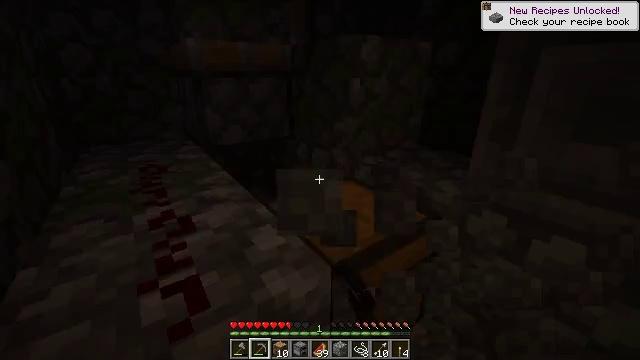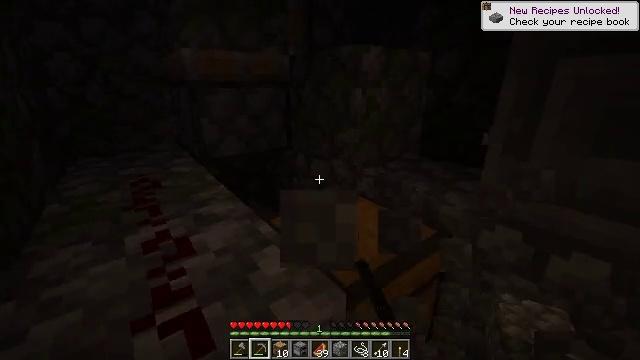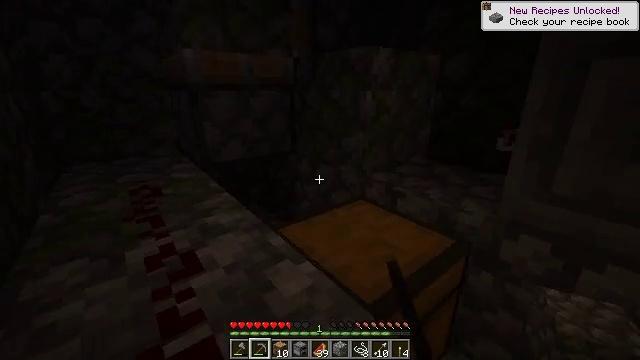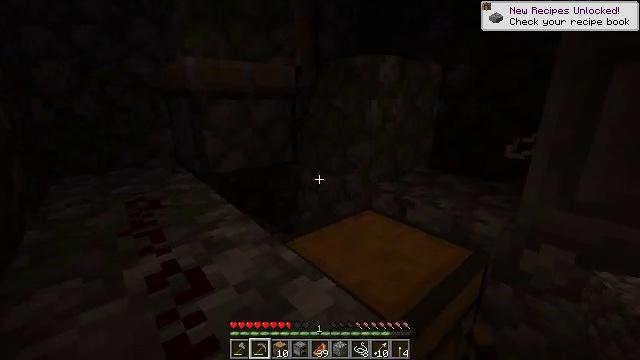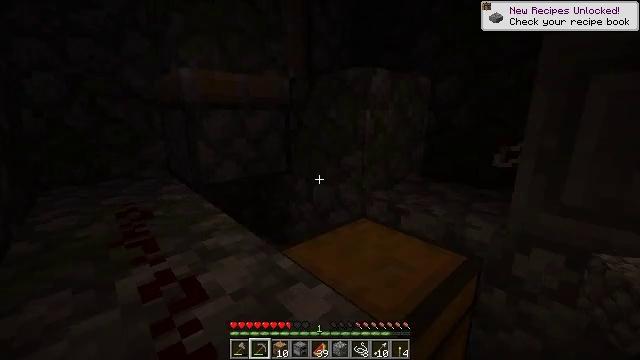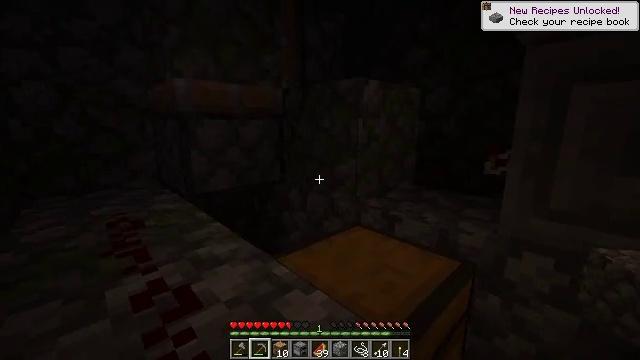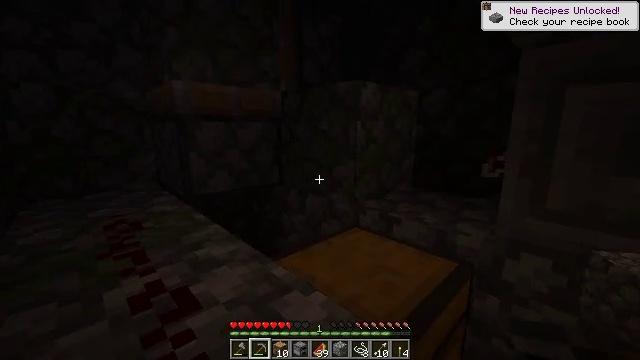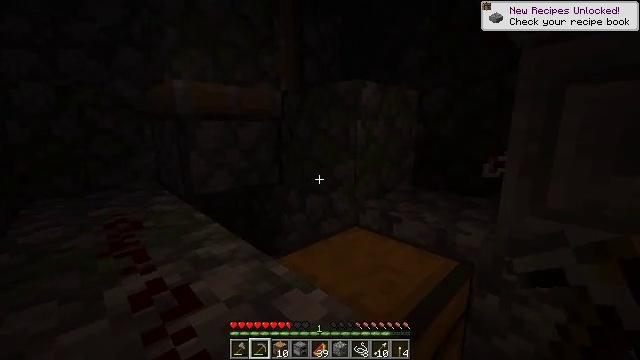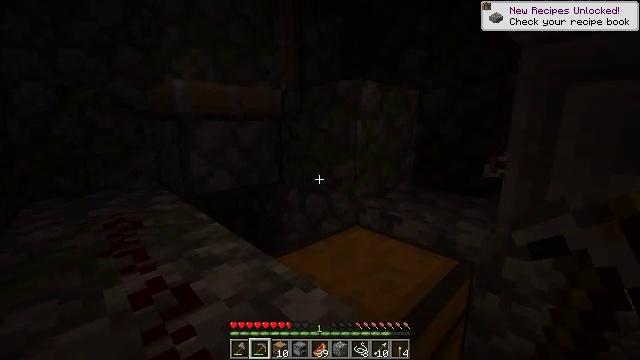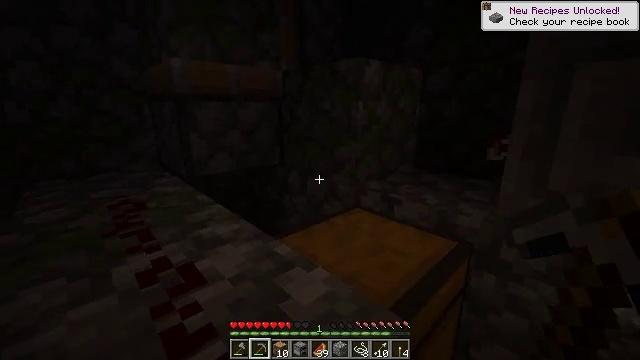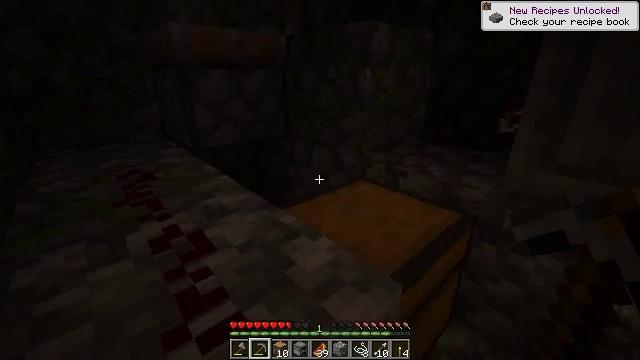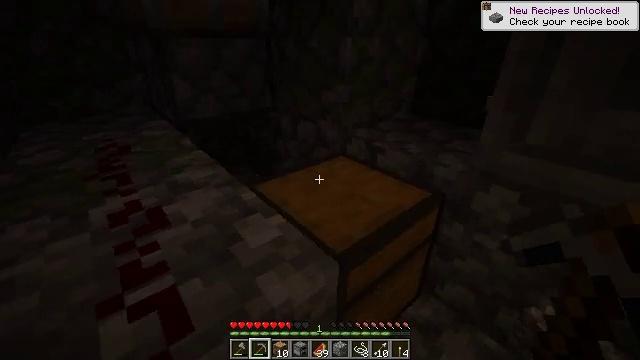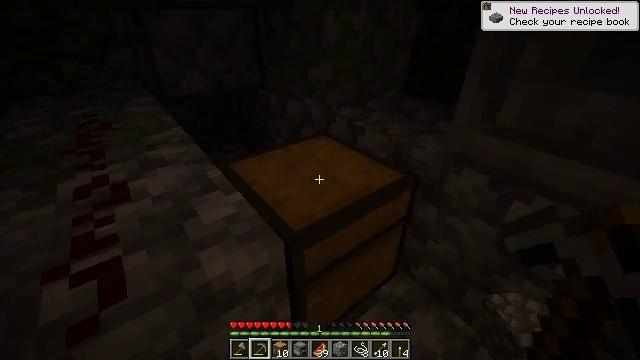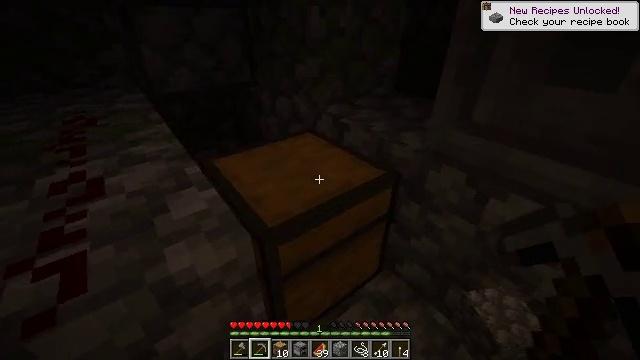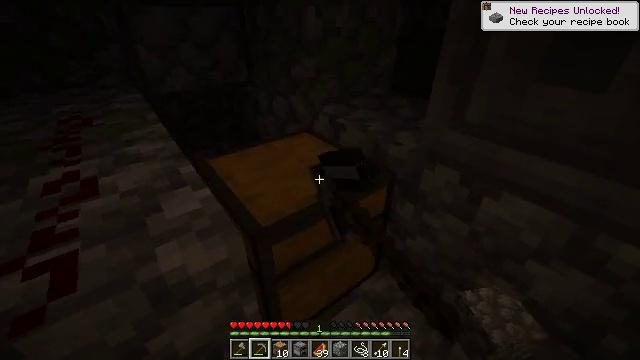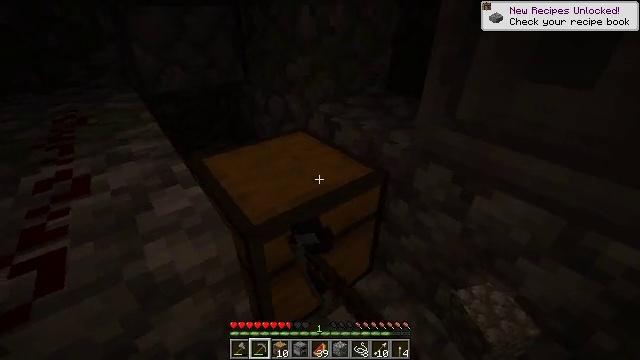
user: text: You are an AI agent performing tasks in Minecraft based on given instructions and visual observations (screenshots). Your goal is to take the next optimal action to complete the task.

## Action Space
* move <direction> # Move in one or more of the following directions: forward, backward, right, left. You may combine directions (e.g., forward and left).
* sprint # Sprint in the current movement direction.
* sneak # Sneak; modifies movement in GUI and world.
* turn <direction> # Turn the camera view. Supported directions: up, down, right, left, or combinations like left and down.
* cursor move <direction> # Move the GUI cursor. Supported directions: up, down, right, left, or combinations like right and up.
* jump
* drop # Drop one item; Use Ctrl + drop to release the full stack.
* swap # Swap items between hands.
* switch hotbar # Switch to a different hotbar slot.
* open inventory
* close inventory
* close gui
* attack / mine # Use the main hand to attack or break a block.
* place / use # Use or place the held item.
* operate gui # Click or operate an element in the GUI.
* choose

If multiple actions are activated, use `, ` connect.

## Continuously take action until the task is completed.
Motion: motion action
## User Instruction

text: Remove redstone wire from your setup.
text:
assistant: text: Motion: move forward and move left, turn right and up
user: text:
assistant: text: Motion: move forward and move left
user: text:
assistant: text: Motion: move forward and move left, turn right and up
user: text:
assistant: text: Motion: turn right and up
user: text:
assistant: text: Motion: turn right and up
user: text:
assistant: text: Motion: no_op
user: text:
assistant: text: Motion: no_op
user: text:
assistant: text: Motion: no_op
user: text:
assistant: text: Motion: turn down
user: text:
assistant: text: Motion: move right, turn left and down
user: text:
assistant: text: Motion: move right, turn left and down
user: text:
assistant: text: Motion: move right, turn left and down
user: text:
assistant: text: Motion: use / place
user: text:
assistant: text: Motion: use / place
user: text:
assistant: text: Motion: use / place
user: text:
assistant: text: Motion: no_op
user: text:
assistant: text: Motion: no_op
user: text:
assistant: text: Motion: open gui
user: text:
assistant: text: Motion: no_op
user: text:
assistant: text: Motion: no_op
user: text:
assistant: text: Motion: no_op
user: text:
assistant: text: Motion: cursor move up
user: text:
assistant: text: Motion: sneak, cursor move up
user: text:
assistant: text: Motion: sneak, cursor move up
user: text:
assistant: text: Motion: sneak
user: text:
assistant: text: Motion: sneak
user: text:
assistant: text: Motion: sneak
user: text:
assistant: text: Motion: sneak
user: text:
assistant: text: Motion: sneak
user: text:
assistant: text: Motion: sneak